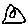
Label: triangle